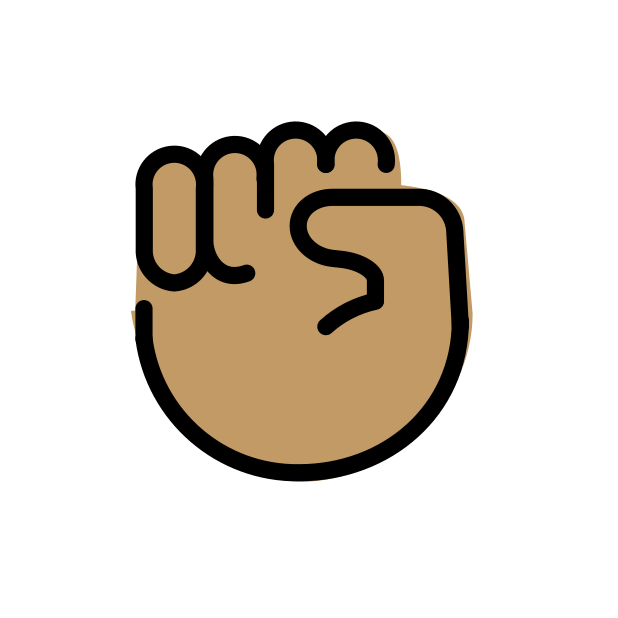
raised fist: medium skin tone